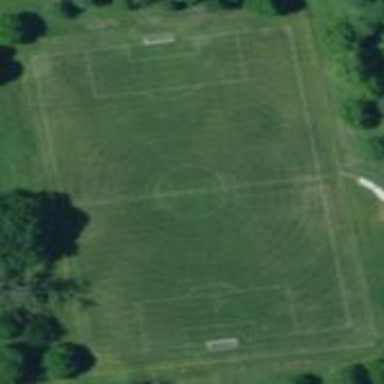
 particularly soccer and other multi-sports."